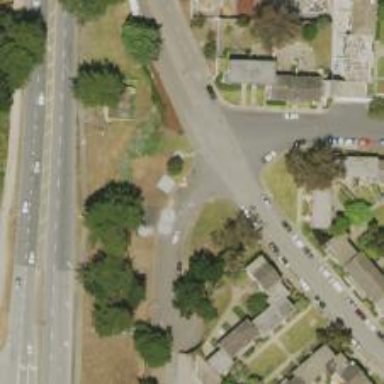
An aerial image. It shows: Residential road with separate sidewalk.